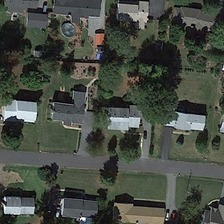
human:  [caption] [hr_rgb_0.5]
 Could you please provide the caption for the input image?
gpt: some buildings and green trees are in two sides of a road .

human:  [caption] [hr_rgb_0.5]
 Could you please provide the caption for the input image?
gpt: some buildings and green trees are in two sides of a road .

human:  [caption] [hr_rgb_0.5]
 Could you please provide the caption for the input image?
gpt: some buildings and green trees are in two sides of a road .

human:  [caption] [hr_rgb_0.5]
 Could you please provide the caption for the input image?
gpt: some buildings and green trees are in two sides of a road .

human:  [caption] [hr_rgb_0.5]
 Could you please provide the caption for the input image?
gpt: some buildings and green trees are in two sides of a road .